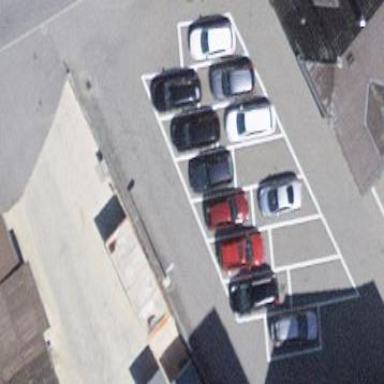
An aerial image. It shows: Parking area with surface.